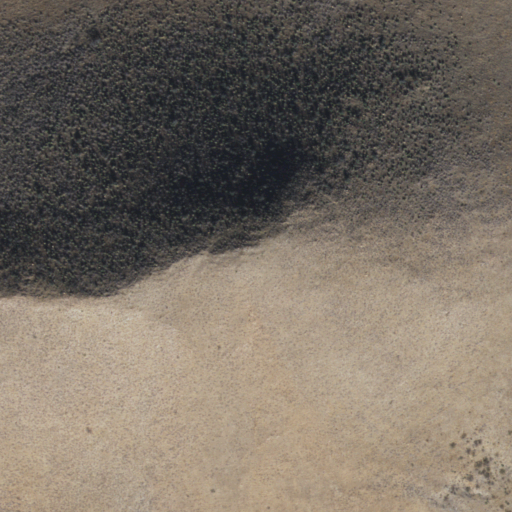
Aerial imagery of mountain in Arizona named Pat Hills containing shrub and grassland